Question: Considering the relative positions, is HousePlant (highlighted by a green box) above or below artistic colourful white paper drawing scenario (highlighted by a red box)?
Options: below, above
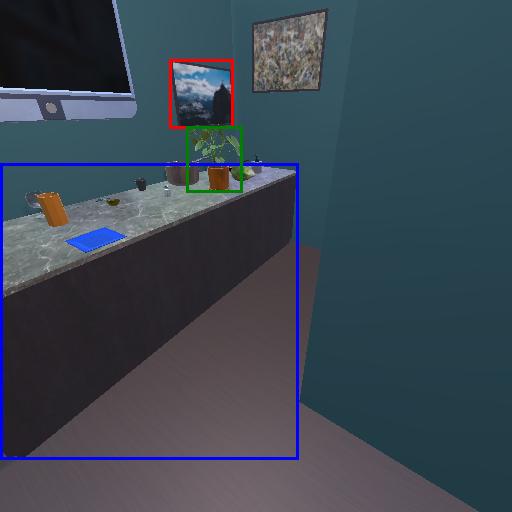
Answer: below